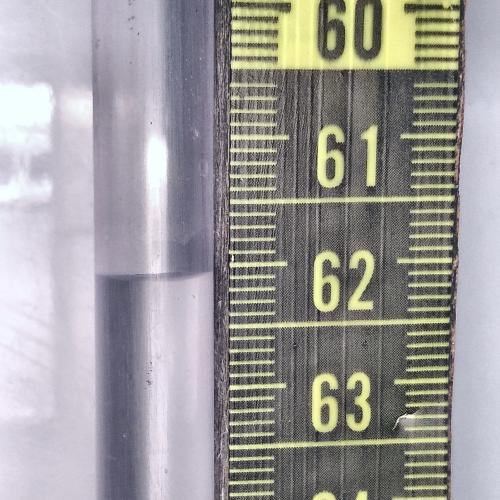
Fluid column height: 62.1 cm